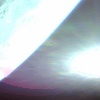
Label: sunburn